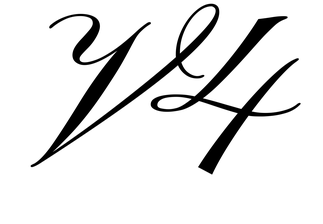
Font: PinyonScript-Regular